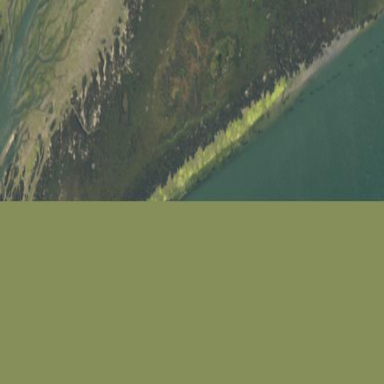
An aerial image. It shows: Tidal wetland with tidal flats.